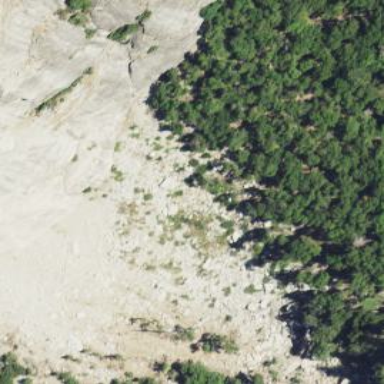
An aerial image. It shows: Natural scree.